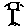
Label: tree